Question: I'm trying to use paint() to draw rectangles to the screen. If there is a 1 in my array at a location, then on the screen it will be a blue rectangle. If there is a 0 in my array at a location, then on the screen it will be a black rectangle. I create this array by accessing a .bmp file and reading the lines. These lines (essentially Strings) are then turned into character arrays with .toCharArray() which are turned into integer arrays. So this finalized array is filled with 1 and 0 integers. I then go into paint(), call the function getBits() which creates the array, and store it in numArray, which is a 2D array. For debugging purposes, I called getBits() in main() and printed out the array, which came out to:
'''
<PHONE>
<PHONE>
<PHONE>
<PHONE>
<PHONE>
<PHONE>
<PHONE>
<PHONE>
<PHONE>
<PHONE>
<PHONE>
<PHONE>
<PHONE>
<PHONE>
<PHONE>
<PHONE>
<PHONE>
<PHONE>
<PHONE>
<PHONE>
'''
This is the correct output of the array if it were in an x-y coordinate system. ^
However, when I call getBits() in paint() and store it in numArray then proceed to execute my conditionals to check whether it's a 1 or a 0, it always chooses 0. It seems like there's an error of some sorts and everything is somehow changed to 0. But I know that the array contains 1s because of the debugging in main() which printed out the 1s and 0s in the above sample output.
'''
public class bitmaps extends JApplet{
public void init(int[][] numArray){
getContentPane().setBackground(Color.red);
}
//This function reads from a bitmap file and stores the characters (0s and 1s) into arrayLists
public static int[][] getBits(){
File bitmap;
Scanner reader;
int[][] numArray = new int[20][10];
try{
bitmap = new File("C:/Users/kingsman142/Desktop/Projects/bitmap.bmp");
reader = new Scanner(bitmap);
int row = 0;
int column = 0;
String readStrings = "";
//While there is more stuff in the file
while(reader.hasNextLine()){
readStrings = reader.nextLine();
//Run through each line, grab strings, turn into char arrays, turn those into integers and add them to numArray
for(column = 0; column < readStrings.toCharArray().length; column++){
numArray[row][column] = Character.getNumericValue(readStrings.toCharArray()[column]);
}
//Assign all other values that haven't been assigned yet to 0
for(column = column; column < 10; column++){
numArray[row][column] = 0;
}
row++;
}
reader.close();
} catch(Exception e){
}
//return all of the 1s and 0s
return numArray;
}
public void paint(Graphics g){
super.paint(g);
g.setColor(Color.black);
int[][] numArray = getBits();
int row = 0;
int column = 0;
for(row = 0; row < 20; row++){
for(column = 0; column < 10; column++){
//If it's a 0, make it a blue rectangle
//If it's a 1, make it a black rectangle
//Else, make it a yellow rectangle (never had this problem yet)
if(numArray[row][column] == 1){
g.setColor(Color.blue);
} else if(numArray[row][column] == 0){
g.setColor(Color.black);
} else{
g.setColor(Color.yellow);
}
//Draw the rectangle
g.fillRect(column*10, row*10, 10, 10);
}
}
}
public static void main(String[] args){
int[][] numArray = getBits();
//Print out the array (output of this is in the question)
for(int row = 0; row < 20; row++){
for(int column = 0; column < 10; column++){
System.out.print(String.valueOf(numArray[row][column]) + " ");
}
System.out.println("");
}
}
'''
The weird thing is that I can fix this IF I put numArray in global scope and initialize every single position myself. The problem is that I don't want to do that for my program because I want to use any bitmap.
This is what my output should look like and what it actually looks like:
[
So my question is... why does my main() function see numArray differently than paint() does? And how can I fix this?
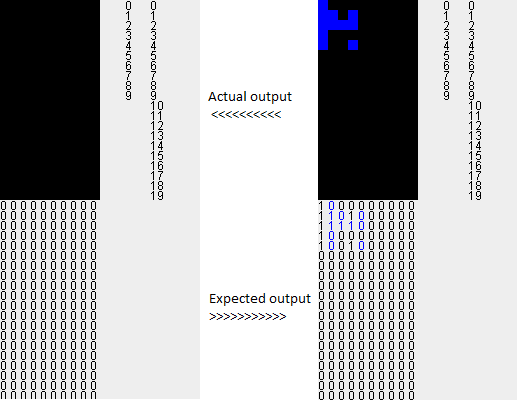
Answer: Once I provide my own 'bitmap.bmp' file, the code seems to print just fine
<URL>
'''
import java.awt.Color;
import java.awt.Graphics;
import java.io.File;
import java.util.Scanner;
import javax.swing.JApplet;
public class bitmaps extends JApplet {
public void init(int[][] numArray) {
getContentPane().setBackground(Color.red);
}
//This function reads from a bitmap file and stores the characters (0s and 1s) into arrayLists
public static int[][] getBits() {
File bitmap;
Scanner reader;
int[][] numArray = new int[20][10];
try {
bitmap = new File("bitmap.bmp");
reader = new Scanner(bitmap);
int row = 0;
int column = 0;
String readStrings = "";
//While there is more stuff in the file
while (reader.hasNextLine()) {
readStrings = reader.nextLine();
//Run through each line, grab strings, turn into char arrays, turn those into integers and add them to numArray
for (column = 0; column < readStrings.toCharArray().length; column++) {
numArray[row][column] = Character.getNumericValue(readStrings.toCharArray()[column]);
}
//Assign all other values that haven't been assigned yet to 0
for (column = column; column < 10; column++) {
numArray[row][column] = 0;
}
row++;
}
reader.close();
} catch (Exception e) {
e.printStackTrace();
}
//return all of the 1s and 0s
return numArray;
}
public void paint(Graphics g) {
super.paint(g);
g.setColor(Color.black);
int[][] numArray = getBits();
int row = 0;
int column = 0;
for (row = 0; row < 20; row++) {
for (column = 0; column < 10; column++) {
//If it's a 0, make it a blue rectangle
//If it's a 1, make it a black rectangle
//Else, make it a yellow rectangle (never had this problem yet)
if (numArray[row][column] == 1) {
g.setColor(Color.blue);
} else if (numArray[row][column] == 0) {
g.setColor(Color.black);
} else {
g.setColor(Color.yellow);
}
//Draw the rectangle
g.fillRect(column * 10, row * 10, 10, 10);
}
}
}
// public static void main(String[] args) {
// int[][] numArray = getBits();
//
// //Print out the array (output of this is in the question)
// for (int row = 0; row < 20; row++) {
// for (int column = 0; column < 10; column++) {
// System.out.print(String.valueOf(numArray[row][column]) + " ");
// }
// System.out.println("");
// }
// }
}
'''
There are a bunch of possibilities, but because you're ignoring the 'Exception', it's hard to know which ones you've run up against
You should know that applets run in a very tight security sandbox, so your applet may not even be able to read the file at all
And my test file...
'''
<PHONE>
<PHONE>
<PHONE>
<PHONE>
<PHONE>
<PHONE>
<PHONE>
<PHONE>
<PHONE>
<PHONE>
<PHONE>
<PHONE>
<PHONE>
<PHONE>
<PHONE>
<PHONE>
<PHONE>
<PHONE>
<PHONE>
<PHONE>
'''